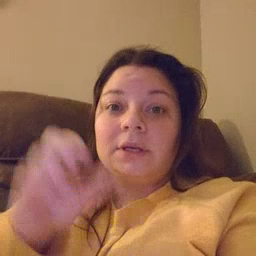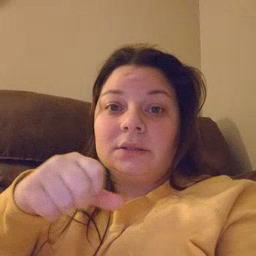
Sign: yes